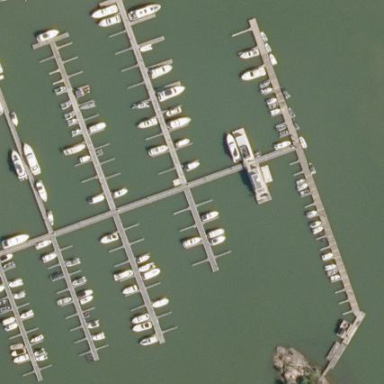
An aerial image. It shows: Marina area for leisure land.